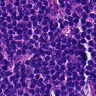
Metastatic tissue present: no